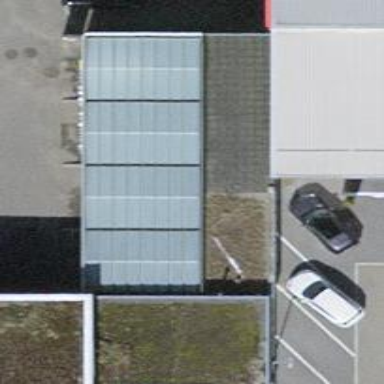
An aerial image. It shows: Car wash facility.